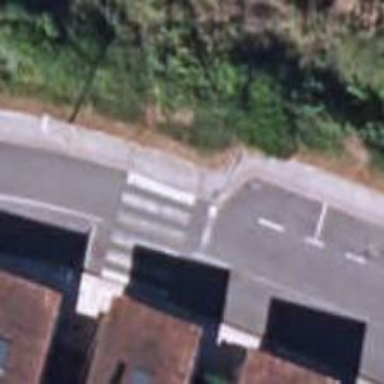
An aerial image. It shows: Zebra crossing on the road.